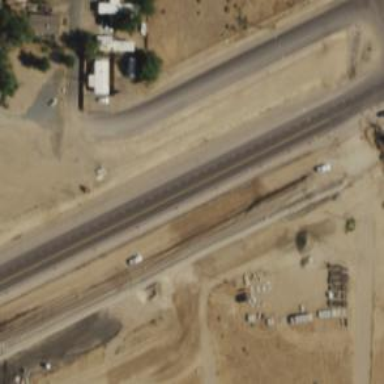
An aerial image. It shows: Trunk link road with asphalt surface.